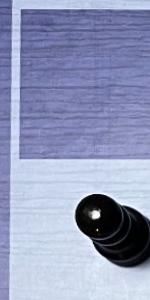
Label: Pawn_Black